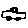
Label: car